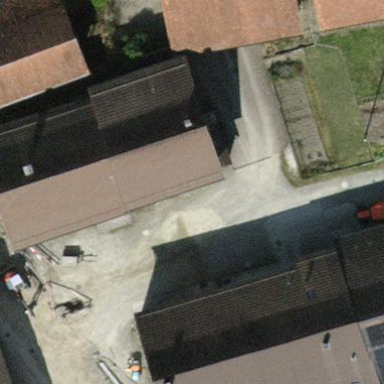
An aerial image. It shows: Gabled roof farm building.